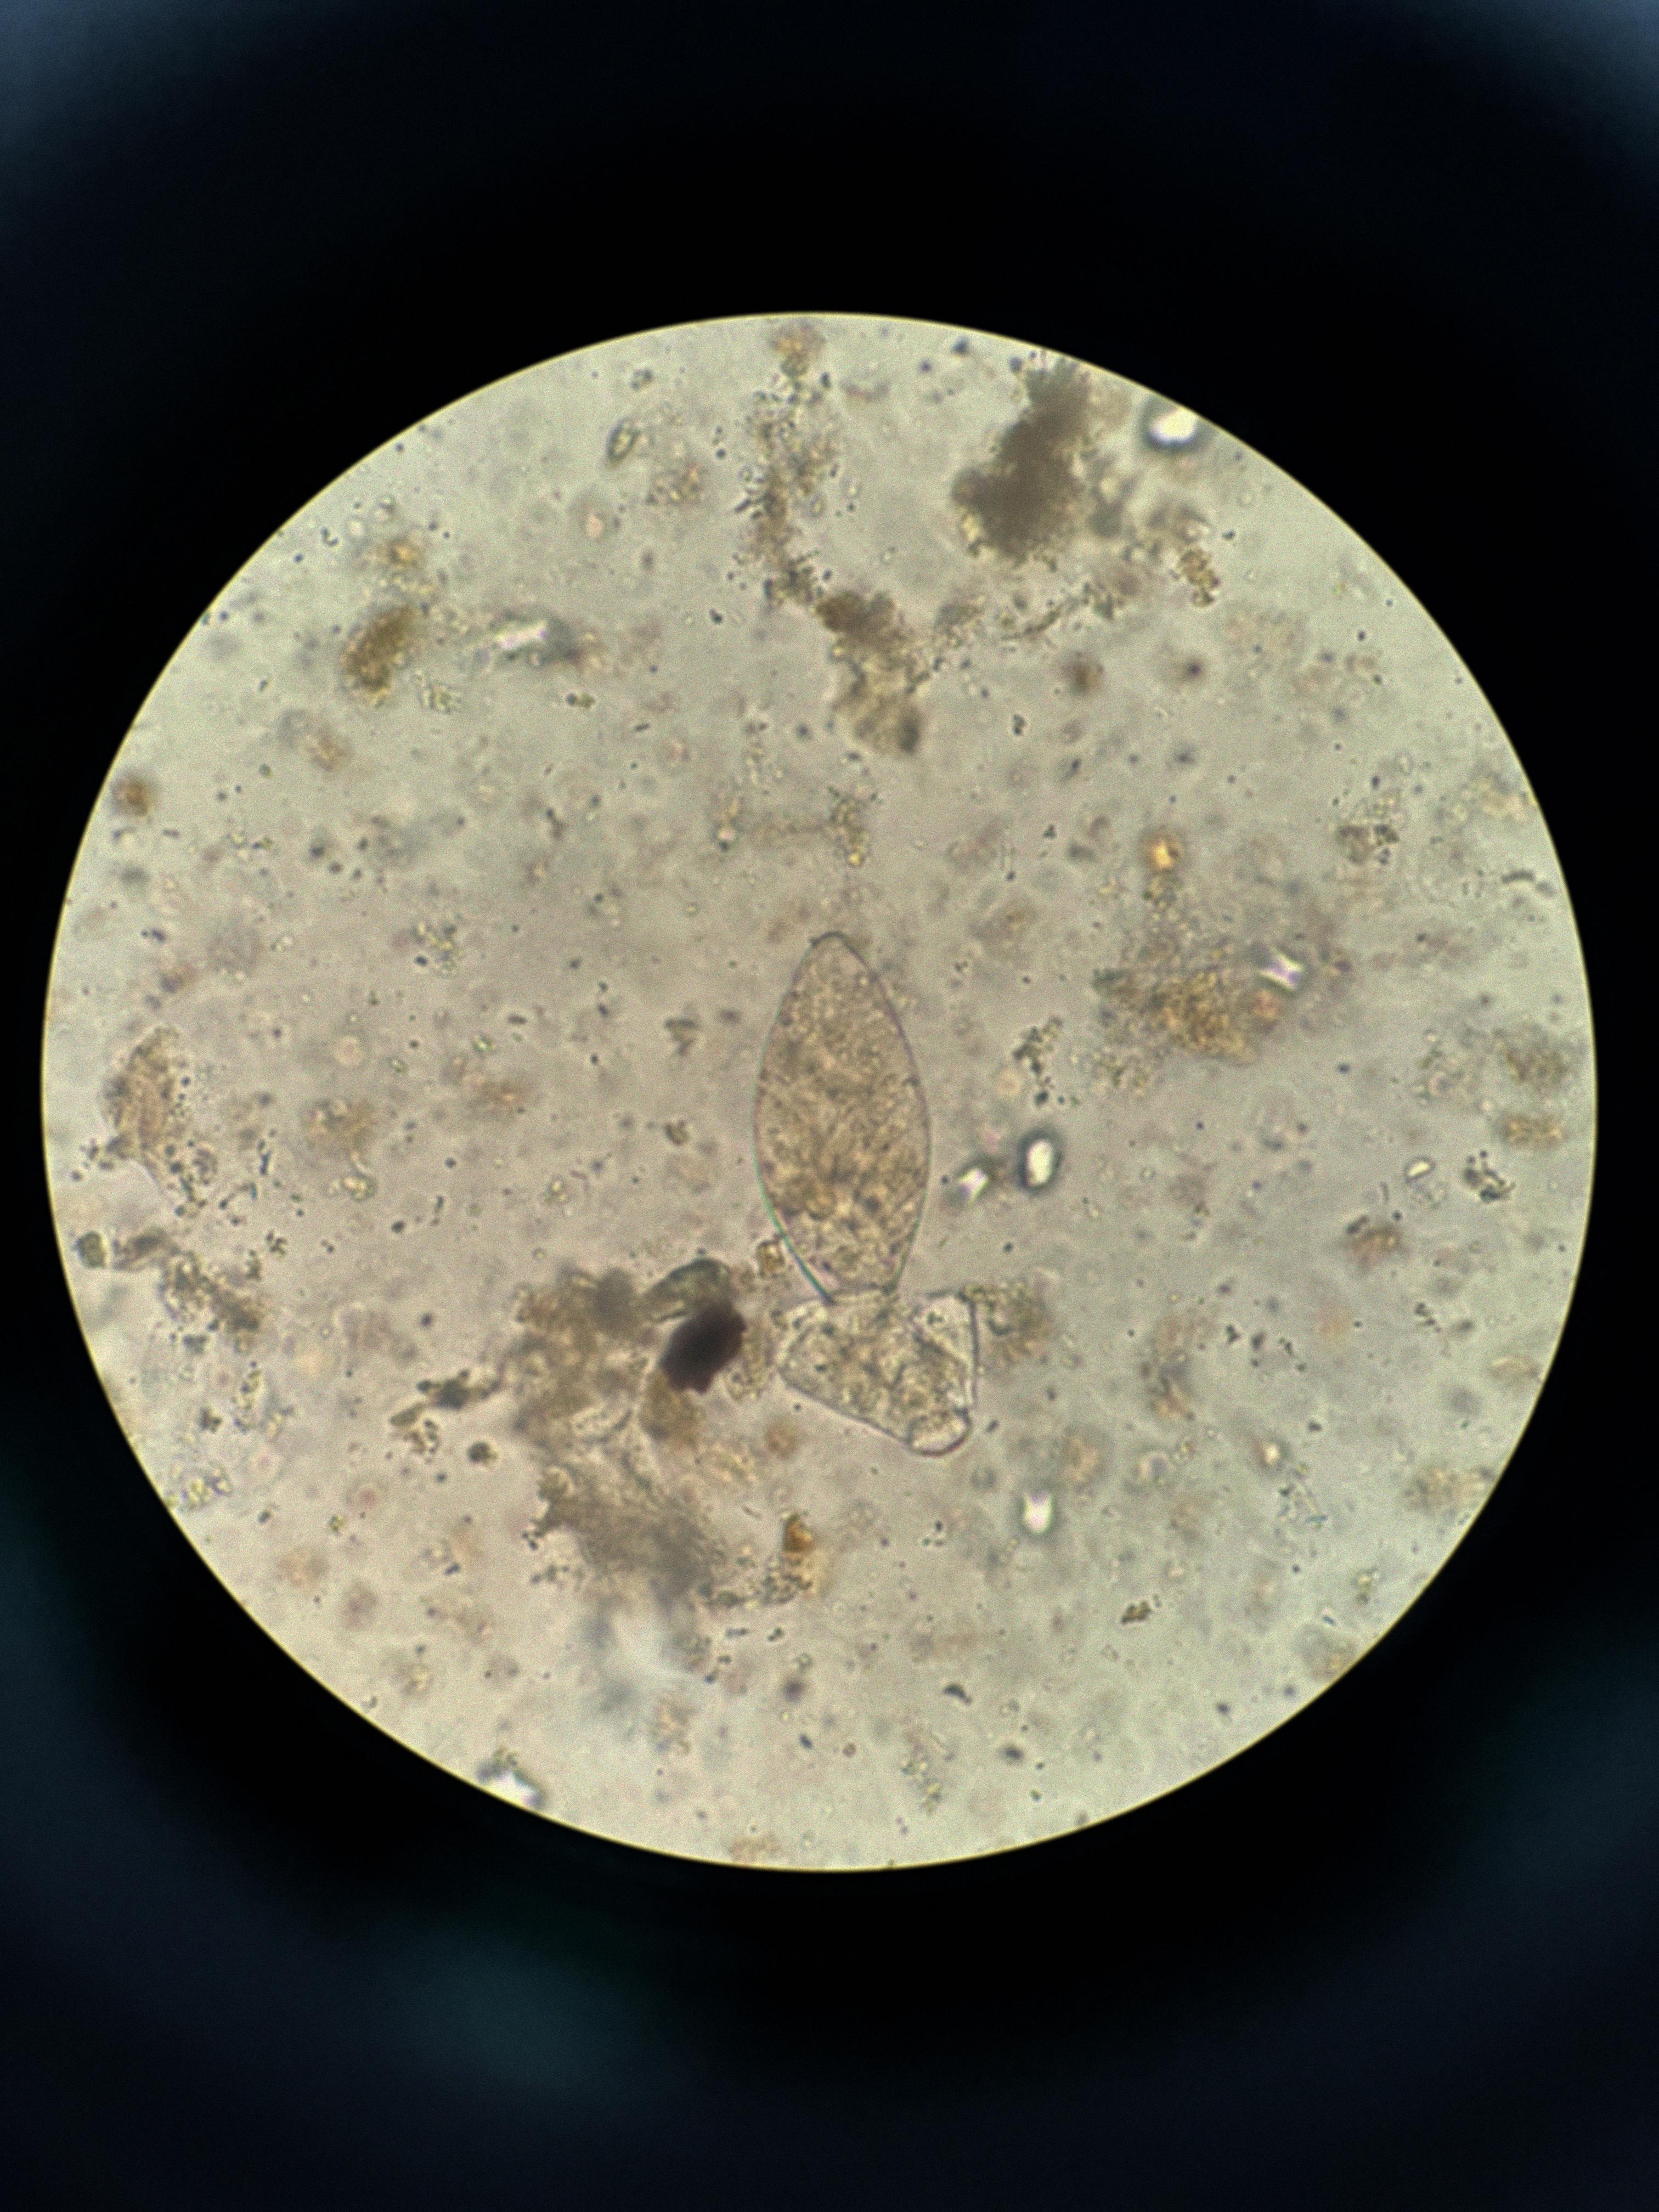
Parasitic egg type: Fasciolopsis buski